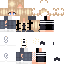
A female human skin with pale skin, wearing blonde long hair dressed in a blue tshirt and black pants, featuring a closed mouth.